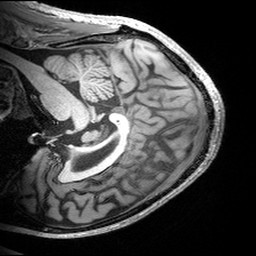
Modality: T1w
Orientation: sagittal
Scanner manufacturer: siemens
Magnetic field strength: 3 T
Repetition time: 2.53 s
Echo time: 0.00299 s